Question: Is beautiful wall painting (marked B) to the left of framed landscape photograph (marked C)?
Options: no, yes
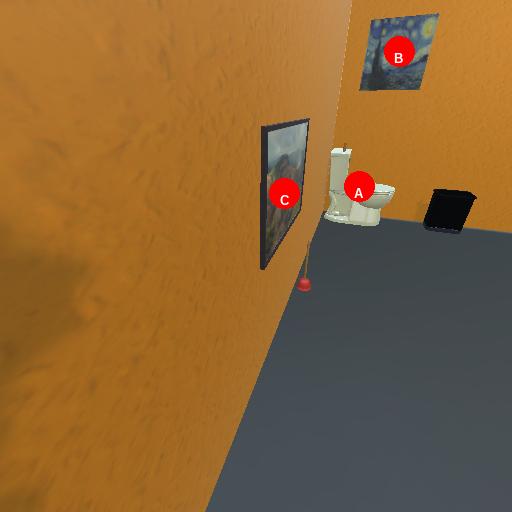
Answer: no